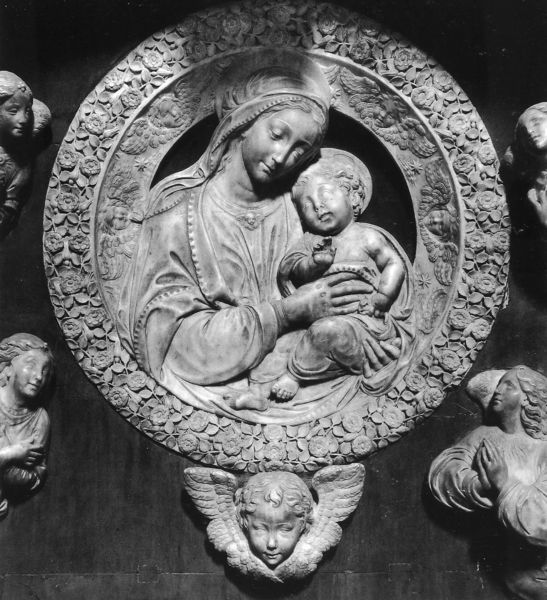
Titel: Madonna mit Kind vom Grabmal des Filippo Strozzi
Künstler: Benedetto da Maiano
Standort: Florenz, S. Maria Novella (EU - I - Toskana)
Schlagwörter: hand, blumen, holz, blüten, ornament, halten, rahmen, stein, kind, renaissance, kreis, tondo, engel, skulptur, relief, liebe, figuren, church, religious, white, black, grey, flowers, medaillon, schwarz-weiss, kranz, christus, jesus, angel, angels, stone, segen, child, maria, madonna, black and white, frame, mother, sculpture, statue, wings, cherub, cupid, cupids, love, human, wreath, family, jesuskind, madonna mit kind, segensgestus, ceramic, floral, christ, baby, muttergottes, christuskind, mary, plate, round, pray, halo, medallion, icon, holy, infant, virgin mary, holding, mother and child, marie, circular, mom, surround, baby jesus, marisa, cupd